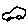
Label: car